Question: I'm having a struggle with the WinForms DataGridView in conjunction with data binding. I assign a DataView wrapping a DataSet to the DataGridView.DataSource, which works perfectly well so far. The problem starts when implementing a . My goal is to provide a ComboBoxCell for selecting Enum values that is always fully interactive and doesn't require the user to enter edit mode explicitly.

here's the binding setup:
- - - -
As far as functionality goes, my custom cell behaves exactly as intended. However, unless the whole DataGridView loses focus... but all other non-custom cells do. I still get a CellValueChanged event, and the DataSet has the new value.. but there is neither DataTable.RowChanged nor DataGridView.DataBindingComplete, and the row doesn't get invalidated automatically like it usually does.
I'm obviously doing something wrong. I am probably missing a notifier event or implemented something wrong, but after two days of searching, stepping and disassembling .Net code I'm still completely stuck.
Here are the most important sections (not the full source code) of the class definition:
'''
public class DataGridViewEnumCell : DataGridViewCell, IDataGridViewEditingCell
{
private Type enumType = null;
private Enum enumValue = default(Enum);
private bool enumValueChanged = false;
public virtual object EditingCellFormattedValue
{
get { return this.GetEditingCellFormattedValue(DataGridViewDataErrorContexts.Formatting); }
set { this.enumValue = (Enum)Utility.SafeCast(value, this.enumType); }
}
public virtual bool EditingCellValueChanged
{
get { return this.enumValueChanged; }
set { this.enumValueChanged = value; }
}
public override Type EditType
{
get { return null; }
}
public override Type FormattedValueType
{
get { return this.enumType; }
}
public override Type ValueType
{
get
{
if (this.OwningColumn != null && this.OwningColumn.ValueType != null)
{
return this.OwningColumn.ValueType;
}
else
{
return this.enumType;
}
}
set
{
base.ValueType = value;
}
}
// The kind of Enum that is edited in this cell.
public Type EnumValueType
{
get { return this.enumType; }
set { this.enumType = value; }
}
public virtual object GetEditingCellFormattedValue(DataGridViewDataErrorContexts context)
{
if (context.HasFlag(DataGridViewDataErrorContexts.ClipboardContent))
{
return Convert.ToString(this.enumValue);
}
else
{
return this.enumValue ?? this.enumType.GetDefaultValue();
}
}
public override object ParseFormattedValue(object formattedValue, DataGridViewCellStyle cellStyle, TypeConverter formattedValueTypeConverter, TypeConverter valueTypeConverter)
{
// Cast the Enum value to the original cell value type
object cellVal;
Utility.SafeCast(formattedValue, this.ValueType, out cellVal);
return cellVal;
}
protected override object GetFormattedValue(object value, int rowIndex, ref DataGridViewCellStyle cellStyle, TypeConverter valueTypeConverter, TypeConverter formattedValueTypeConverter, DataGridViewDataErrorContexts context)
{
if (this.DataGridView == null || value == null)
{
return this.enumType.GetDefaultValue();
}
// Cast the cell value to the appropriate Enum value type
object enumVal;
Utility.SafeCast(value, this.enumType, out enumVal);
// Let the base implementation apply additional formatting
return base.GetFormattedValue(enumVal, rowIndex, ref cellStyle, valueTypeConverter, formattedValueTypeConverter, context);
}
private Enum GetCurrentValue()
{
object unknownVal = (this.enumValueChanged ? this.enumValue : this.Value);
object enumVal;
Utility.SafeCast(unknownVal, this.enumType, out enumVal);
return (Enum)enumVal;
}
public virtual void PrepareEditingCellForEdit(bool selectAll)
{
this.enumValue = this.GetCurrentValue();
}
protected override void OnClick(DataGridViewCellEventArgs e)
{
base.OnClick(e);
if (this.DataGridView.CurrentCell == this && (DateTime.Now - this.mouseClosed).TotalMilliseconds > 200)
{
// Due to some reason I don't understand sometimes EditMode is already active.
// Don't do it twice in these cases.
if (!this.IsInEditMode)
{
// Begin editing
this.DataGridView.BeginEdit(true);
}
this.ShowDropDown();
}
}
public void HideDropDown()
{
// ... snip ...
// Revert value to original state, if not accepted explicitly
// It will also run into this code after the new selection
// has been accepted (see below)
if (this.DataGridView != null)
{
this.enumValue = this.GetCurrentValue();
this.enumValueChanged = false;
this.DataGridView.EndEdit();
}
}
// Called when a value has been selected. All calue changes run through this method!
private void dropdown_AcceptSelection(object sender, EventArgs e)
{
Enum selectedEnum = (Enum)this.dropdown.SelectedItem;
if (!this.enumValue.Equals(selectedEnum))
{
this.enumValue = selectedEnum;
this.enumValueChanged = true;
this.DataGridView.NotifyCurrentCellDirty(true);
this.DataGridView.CommitEdit(DataGridViewDataErrorContexts.Commit);
}
}
}
'''
Again, the DataSource properly firing events when the DataGridView loses focus, or when editing any other cell in the DataGridView, but I somehow can't get it to update it after editing my custom cell.
How can I achieve this?
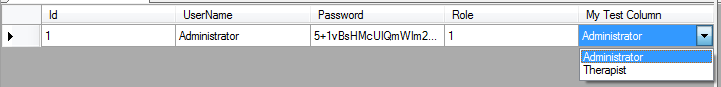
Answer: I finally was able to solve this.
As it turns out, the overall issue didn't have anything to do with my custom IDataGridViewEditingCell. Not receiving a RowChanged event was simply because - which I didn't notice, because there was only one row in my tests, so I had to focus a different Control to achieve this.
Not validating the current row until unselecting / defocusing it seems to be expected and normal behavior in the DataGridView. It wasn't what I wanted though, so I derived my own DataGridView, and did the following:
'''
protected override void OnCellEndEdit(DataGridViewCellEventArgs e)
{
base.OnCellEndEdit(e);
// Force validation after each cell edit, making sure that
// all row changes are validated in the DataSource immediately.
this.OnValidating(new System.ComponentModel.CancelEventArgs());
}
'''
So far, it seems to work flawlessly, but I might just be lucky. Any approval from a more experienced DataGridView developer would be highly appreciated, so.. feel free to comment!